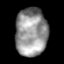
Tissue: lung
Cell type: Epithelial cells
Senescence score: 0.1944
Nuclear area (px): 1505
Mean DAPI intensity: 148.353